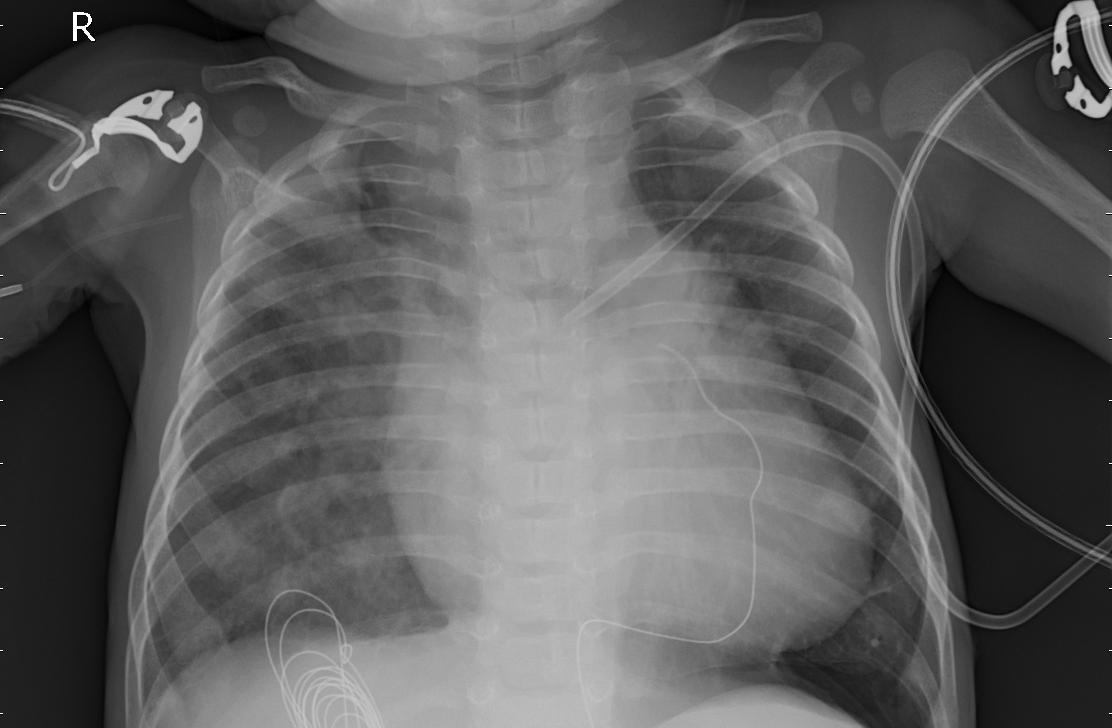
Diagnosis: PNEUMONIA